Question: I want to make a conversation view with ListBox, but I don't know how to start.
Just like WhatsApp Conversation View...

Thanks~
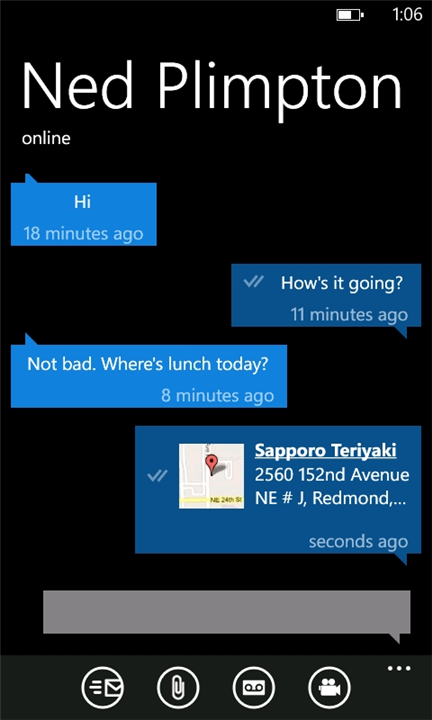
Answer: You need to create custom 'ItemTemplate' for dialog items. Also, if you have some different layouts for incoming, outgoing, voice messages, etc, you may be interesting in <URL>